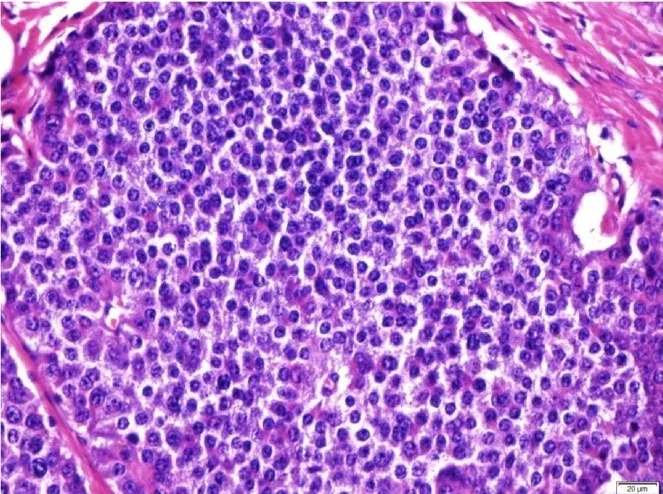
The tumour cells have round to oval nuclei with irregular chromatin clumps and small nucleoli. No mitotic activity seen (H&E, x400).
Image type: pathology (h&e)